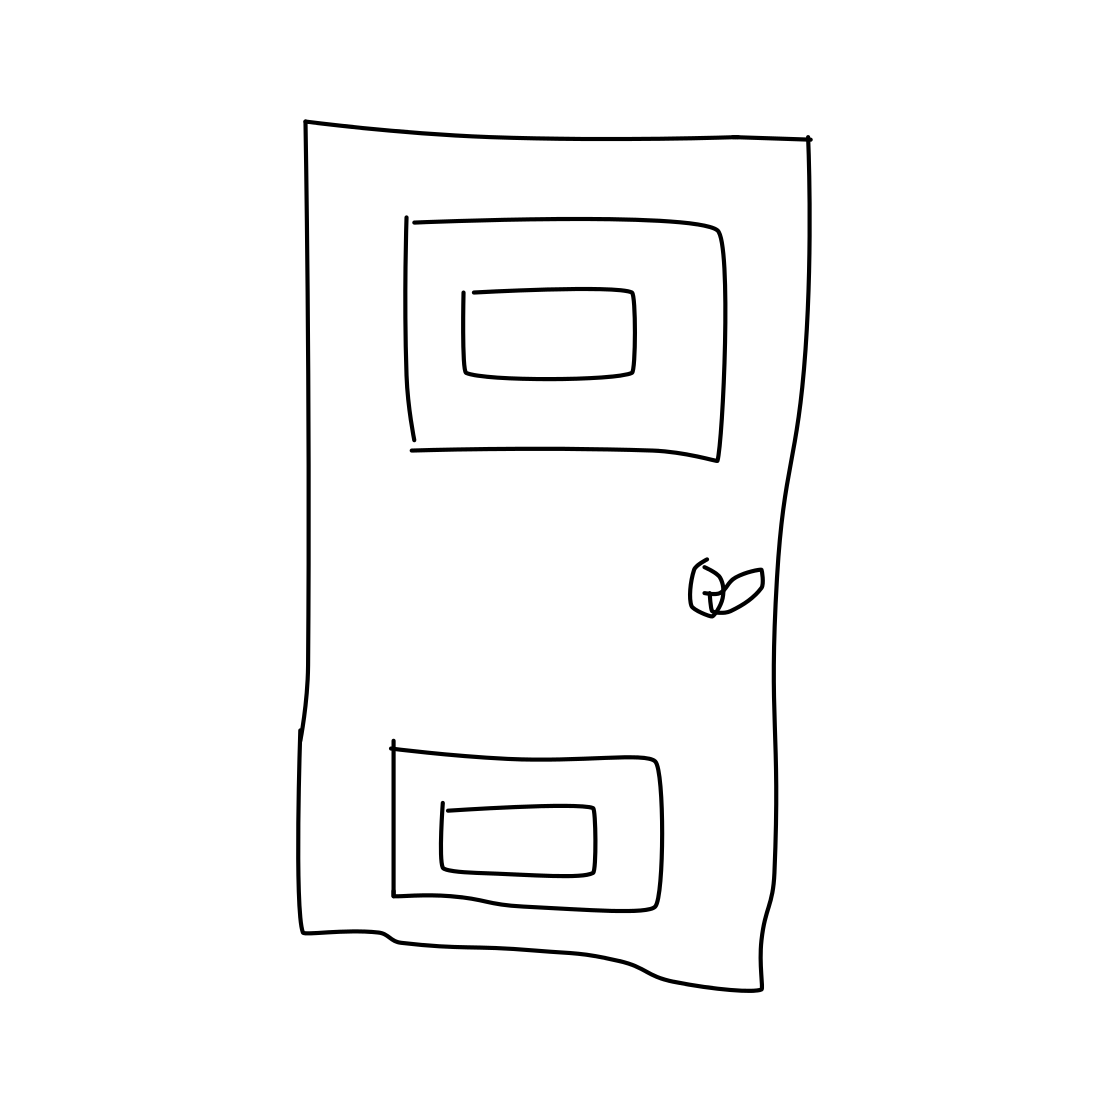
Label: door